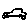
Label: car